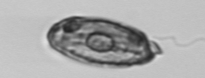
Label: Katodinium_or_Torodinium